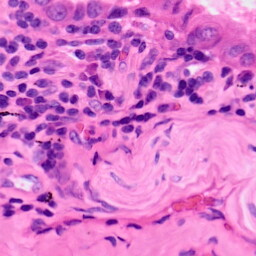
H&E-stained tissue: Lung